Field crop: maize
Growth stage: 2
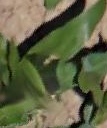
Species: maize